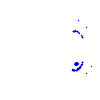
Particle: proton